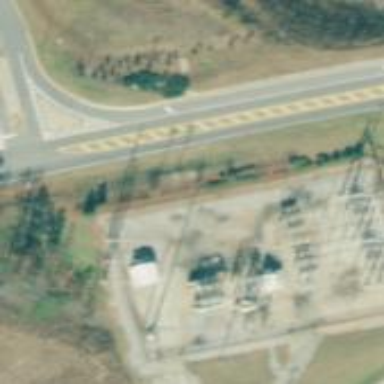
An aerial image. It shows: There is distribution substation enclosed by fence.